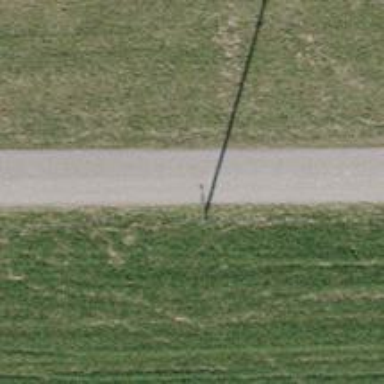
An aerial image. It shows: Power pole.